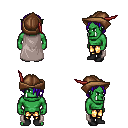
a pixel art fantasy rpg character, male body template, orc, green skin, gray cape, gold greaves, blue bangs hairstyle, leather cap, black shoes, four views (front, back, left, right), 2x2 character sprite sheet, small pixel art, hard edges, no anti-aliasing